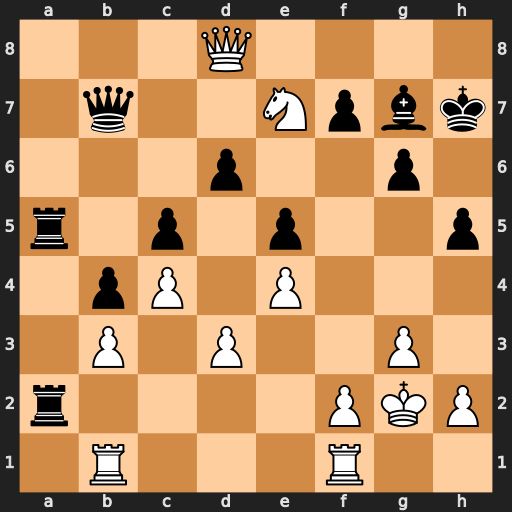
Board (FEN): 3Q4/1q2Npbk/3p2p1/r1p1p2p/1pP1P3/1P1P2P1/r4PKP/1R3R2
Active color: w
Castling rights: -
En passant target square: -
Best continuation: Qg8+ Kh6 Qxf7 Qxe7 Qxe7